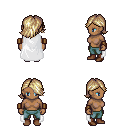
a pixel art fantasy rpg character, female body template, human, dark skin, white cape, teal pants, white blonde swoop hairstyle, leather bracers, brown shoes, four views (front, back, left, right), 2x2 character sprite sheet, small pixel art, hard edges, no anti-aliasing